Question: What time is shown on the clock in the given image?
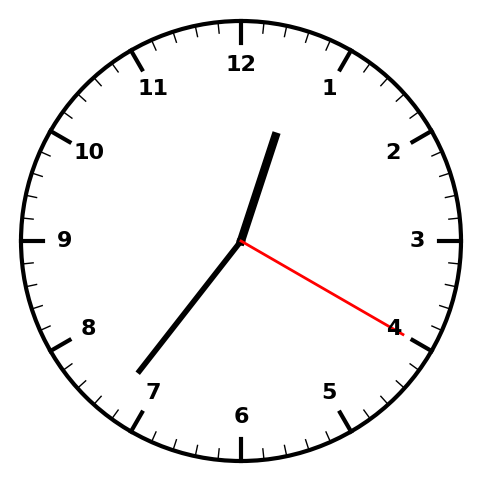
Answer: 12:36:20